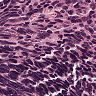
Metastatic tissue present: no